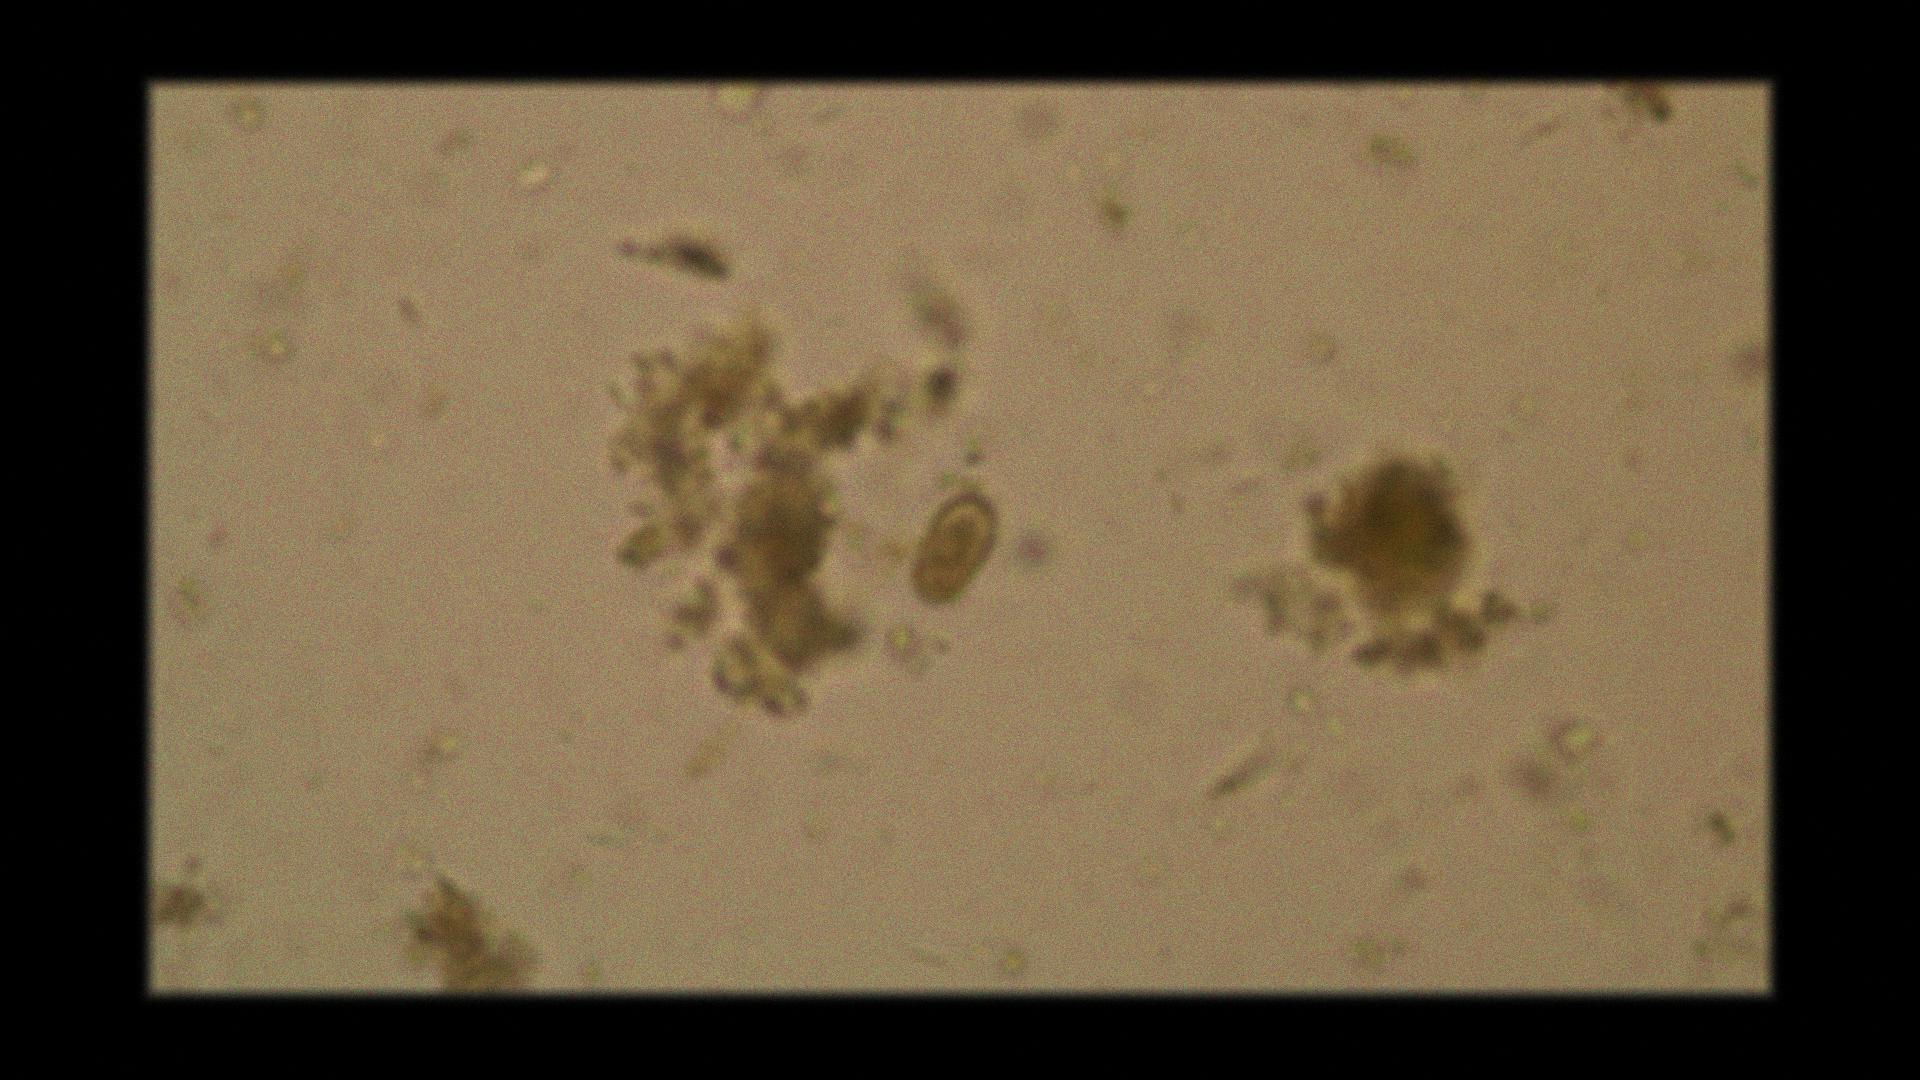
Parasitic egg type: Capillaria philippinensis